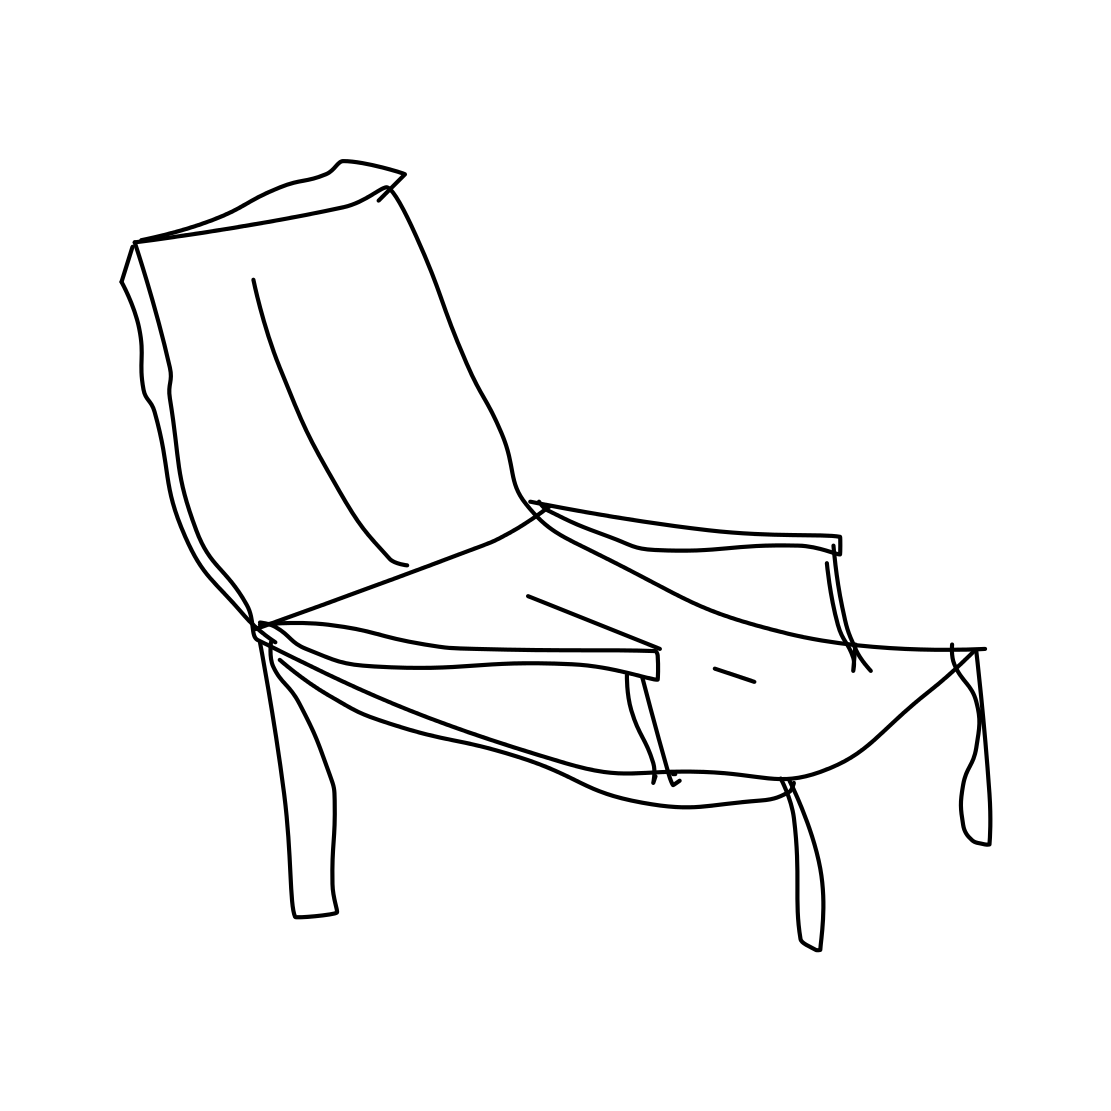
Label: armchair